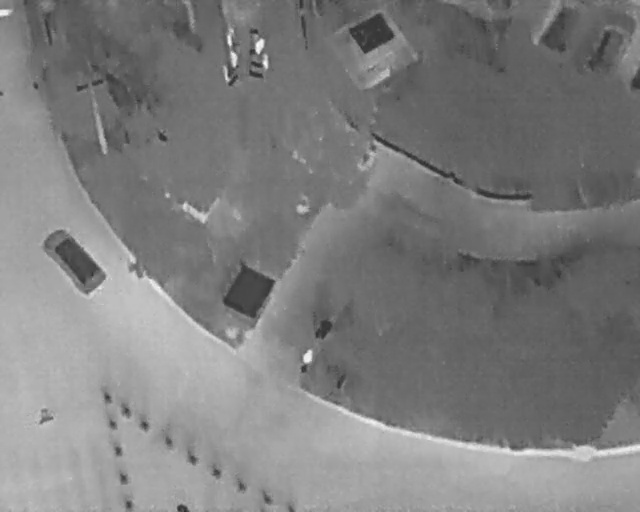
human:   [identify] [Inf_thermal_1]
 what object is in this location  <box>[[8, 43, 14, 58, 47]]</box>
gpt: <ref>1 medium car at the left</ref>